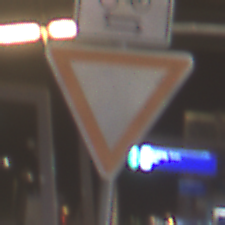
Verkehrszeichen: VorfahrtGewaehren
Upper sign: RichtungsangabeDurchPfeile9
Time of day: NotSpecified
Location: Indoor (Urban)
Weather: NotSpecified
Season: NotSpecified
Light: Artificial